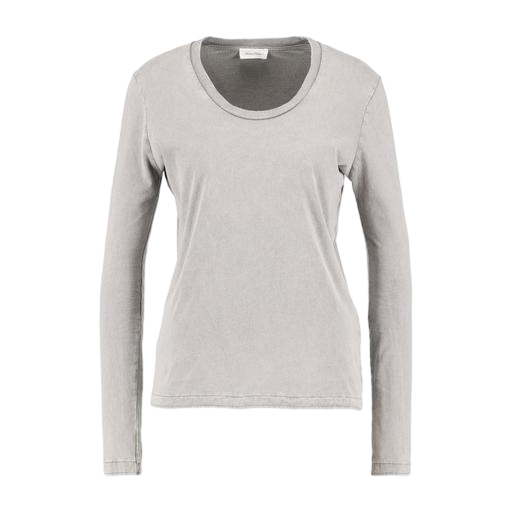
gray women's long-sleeve t-shirt, longsleeve t-shirt, silver vintage long-sleeve t-shirt, white background